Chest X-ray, AP view. Patient: 56 years old, sex F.
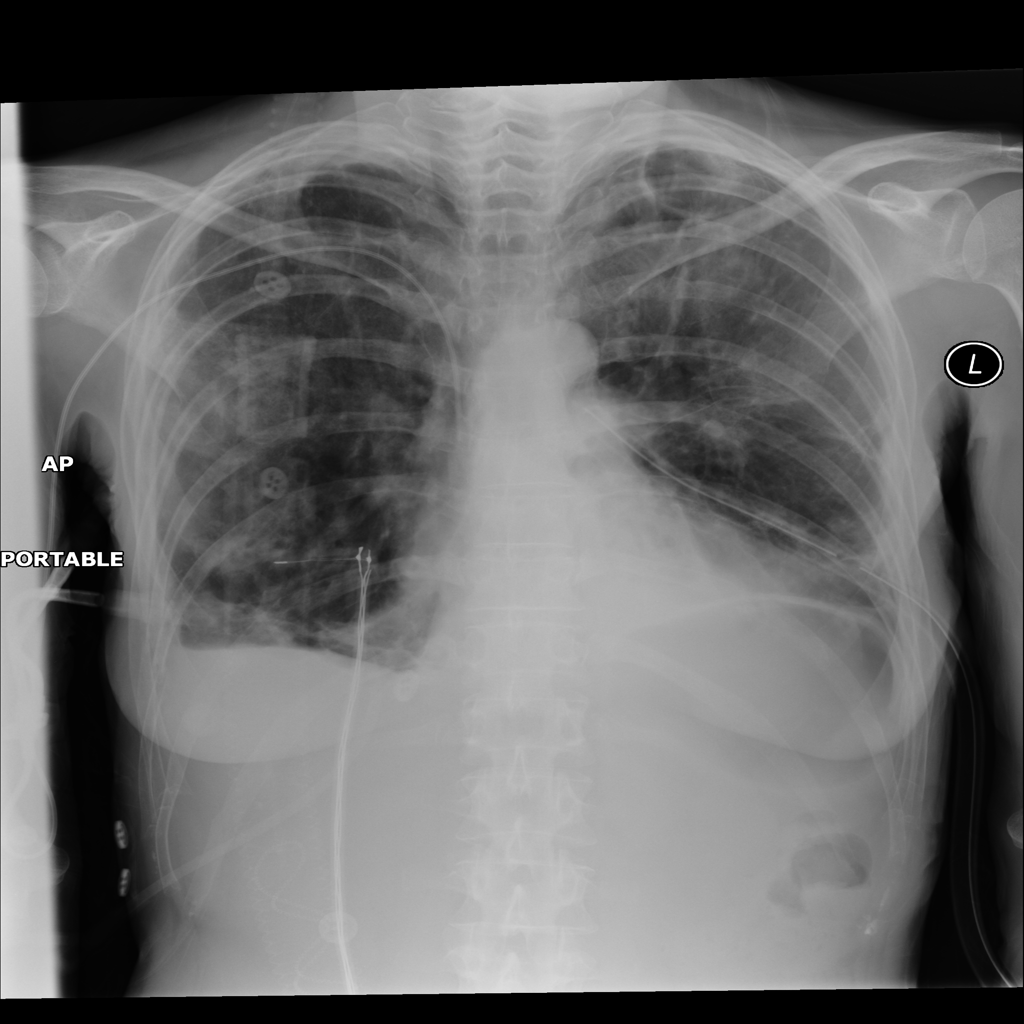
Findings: Fibrosis